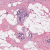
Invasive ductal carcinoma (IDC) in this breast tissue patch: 0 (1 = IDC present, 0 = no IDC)